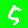
Digit: 5